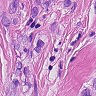
Metastatic tissue present: yes